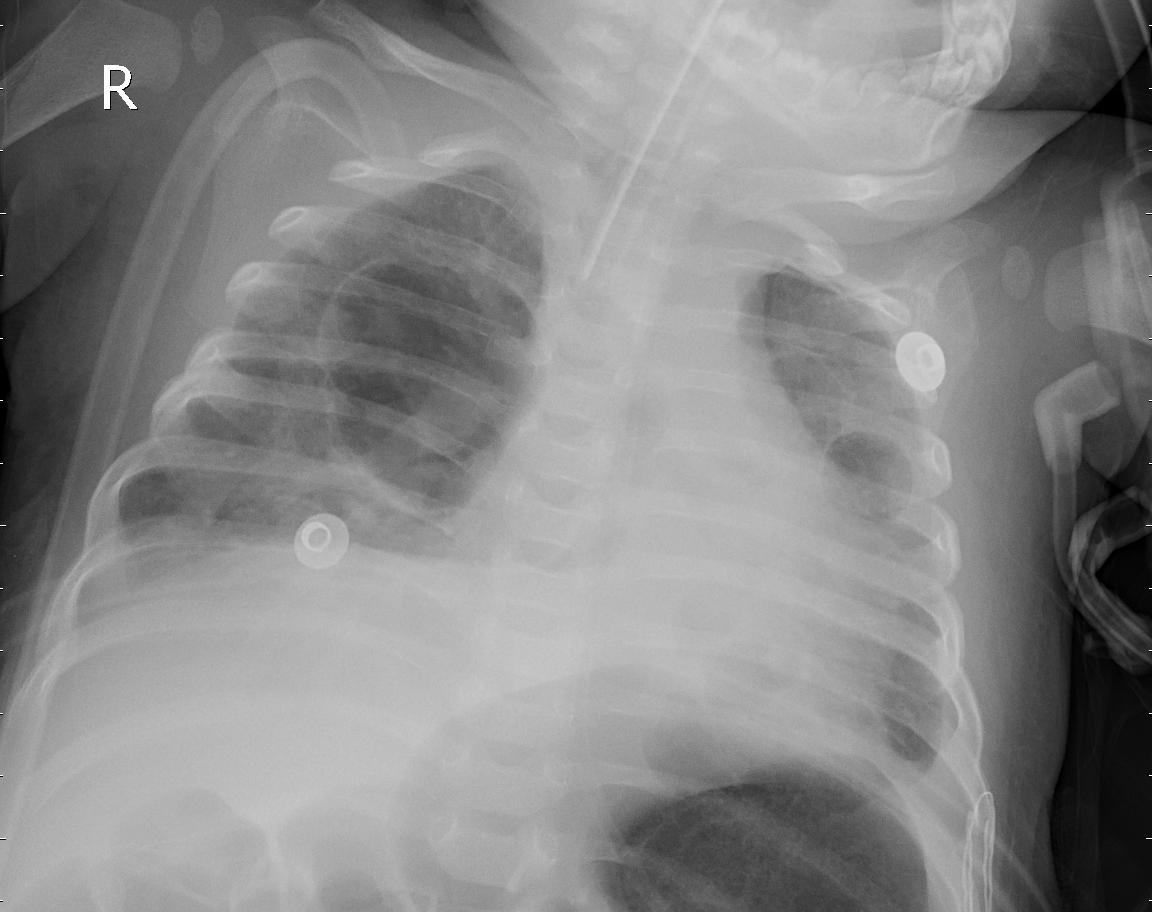
Diagnosis: PNEUMONIA